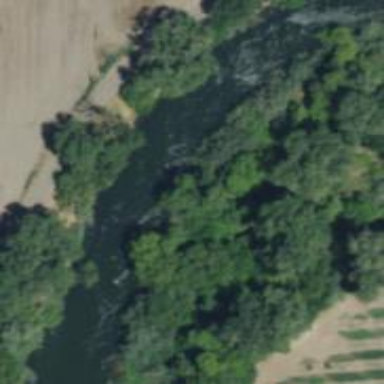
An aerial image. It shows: Beautiful river scene.